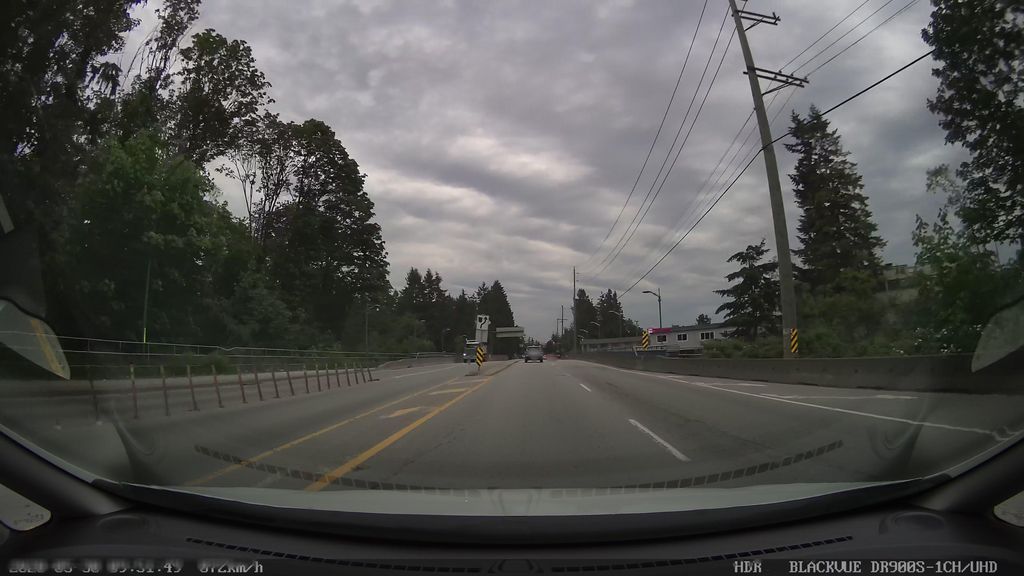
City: vancouver